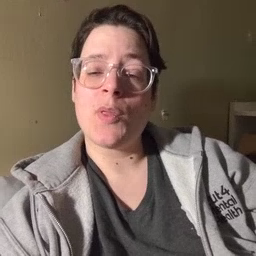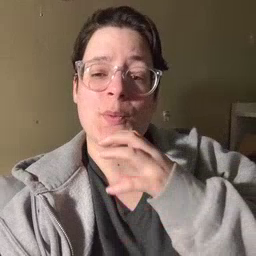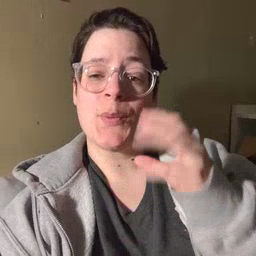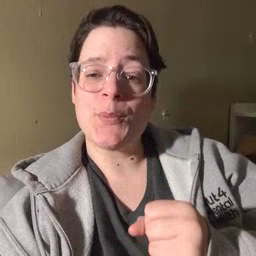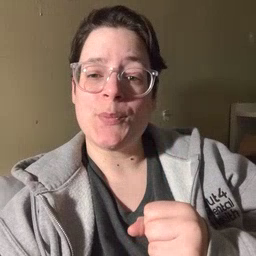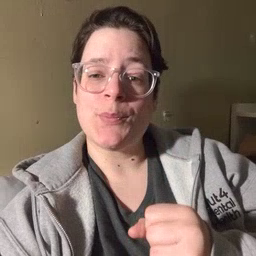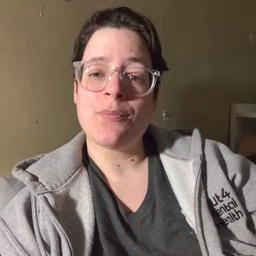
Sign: old